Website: macys
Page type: account-selection
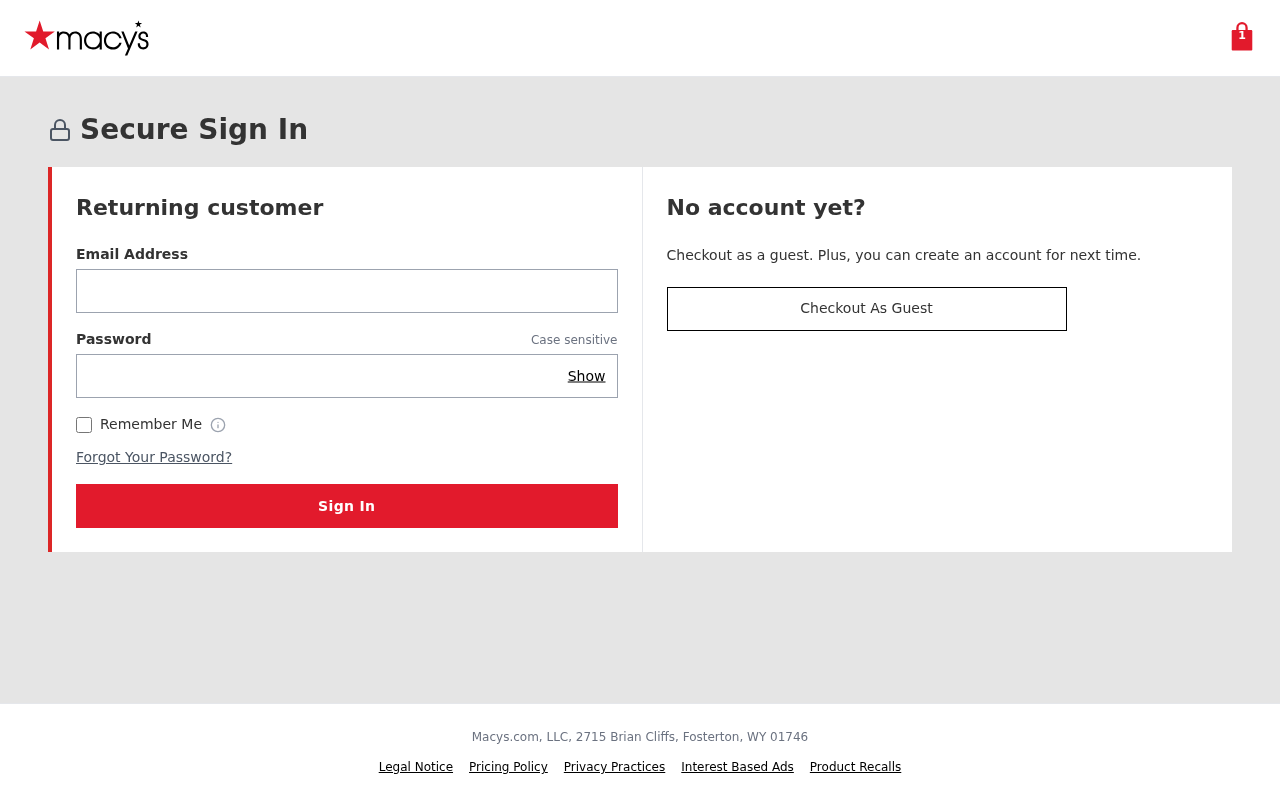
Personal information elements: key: PII_EMAIL
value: alyssa_leon@gmail.com
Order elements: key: ORDER_NUM_ITEMS
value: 1